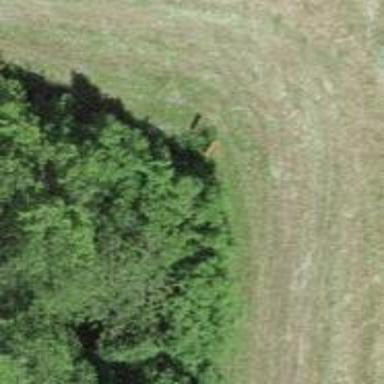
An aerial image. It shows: View of pole with roofed pipeline marker.